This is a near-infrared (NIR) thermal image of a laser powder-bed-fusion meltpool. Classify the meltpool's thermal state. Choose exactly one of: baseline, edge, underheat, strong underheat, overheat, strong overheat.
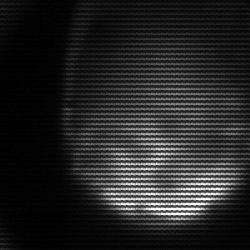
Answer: edge